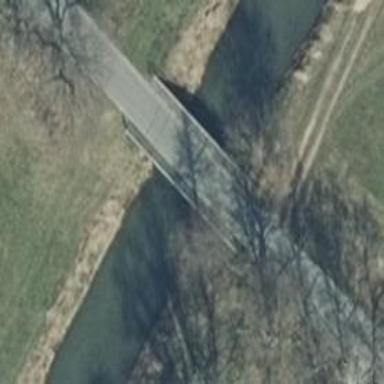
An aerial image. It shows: Unclassified road on asphalt surface with bridge.